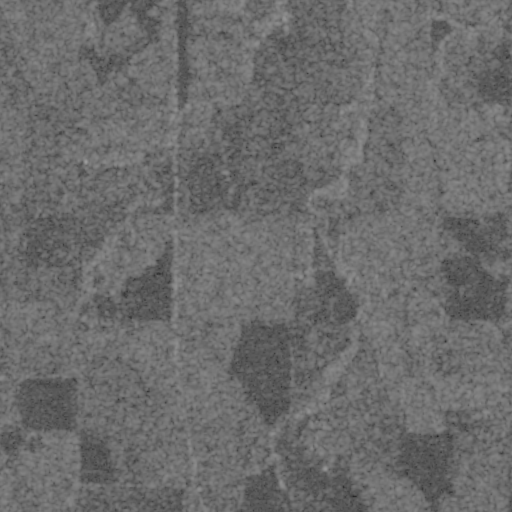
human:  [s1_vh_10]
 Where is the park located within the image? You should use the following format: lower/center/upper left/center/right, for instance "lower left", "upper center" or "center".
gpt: The park is located in the lower right of the image.
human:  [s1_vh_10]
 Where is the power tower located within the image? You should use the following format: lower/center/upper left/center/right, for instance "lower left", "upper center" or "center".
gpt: The power tower is located in the lower of the image.
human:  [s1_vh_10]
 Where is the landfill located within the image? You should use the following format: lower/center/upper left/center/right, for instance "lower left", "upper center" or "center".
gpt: There is no landfill in the image.

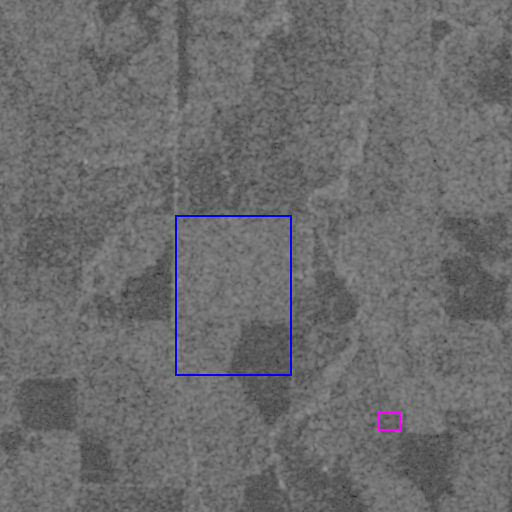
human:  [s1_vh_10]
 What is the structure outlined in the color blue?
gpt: The structure outlined in blue is a crop field.
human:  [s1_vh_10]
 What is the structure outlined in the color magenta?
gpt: The structure outlined in magenta is a park.
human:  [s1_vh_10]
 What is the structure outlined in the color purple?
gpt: There is no purple outline.